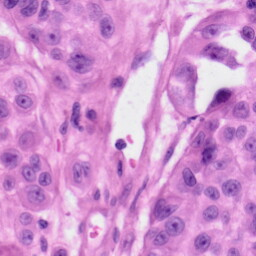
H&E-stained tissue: Skin